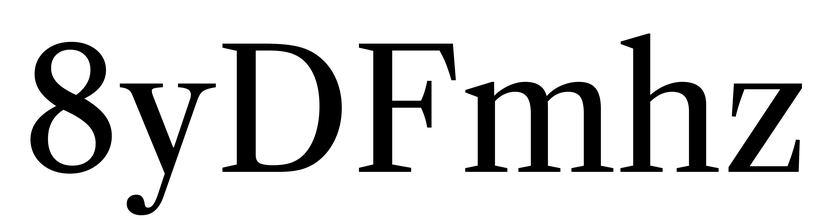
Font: LibreCaslonText_Regular